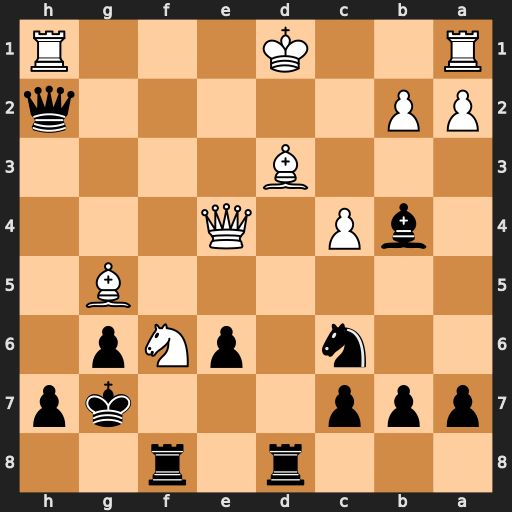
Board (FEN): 3r1r2/ppp3kp/2n1pNp1/6B1/1bP1Q3/3B4/PP5q/R2K3R
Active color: b
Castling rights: -
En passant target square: -
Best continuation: Rxd3+ Kc1 Bd2+ Kb1 Qxh1+ Qxh1 Bxg5